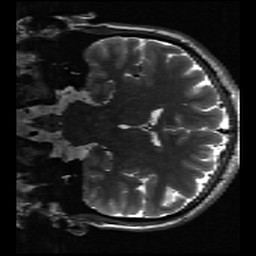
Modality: inplaneT2
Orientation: coronal